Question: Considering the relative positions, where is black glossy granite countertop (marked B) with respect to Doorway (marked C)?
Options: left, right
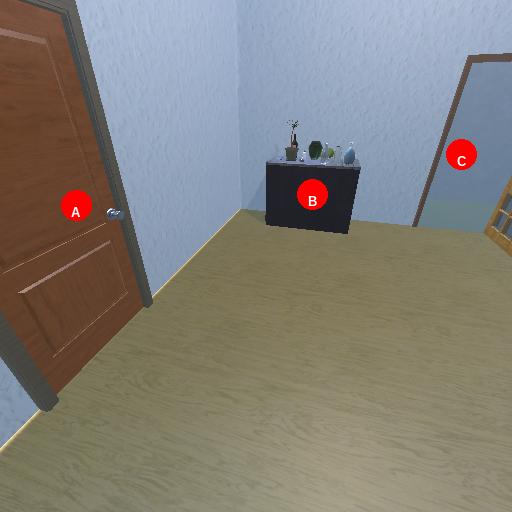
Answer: left